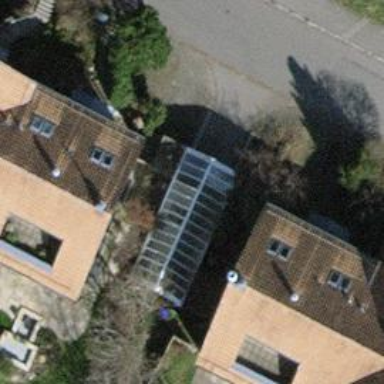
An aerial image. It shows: Terrace building.